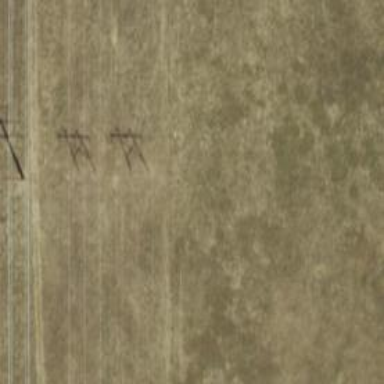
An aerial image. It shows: H-frame designed tower for power lines.